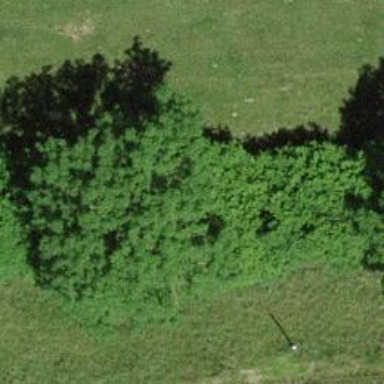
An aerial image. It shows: Deciduous broadleaved tree.